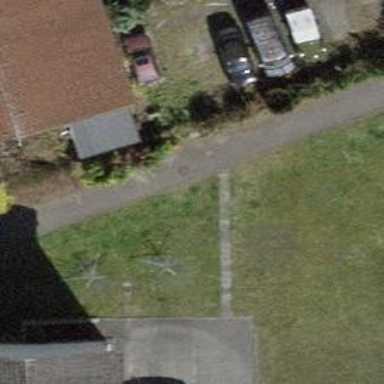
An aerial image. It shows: Paved footway.